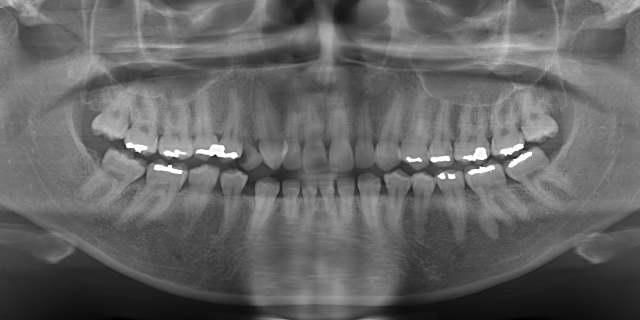
adult